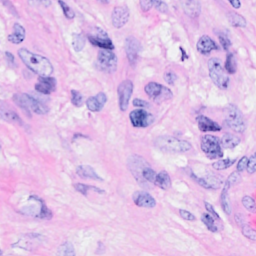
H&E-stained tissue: Breast